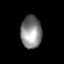
Tissue: lung
Cell type: Epithelial cells
Senescence score: 0.6927
Nuclear area (px): 665
Mean DAPI intensity: 133.78